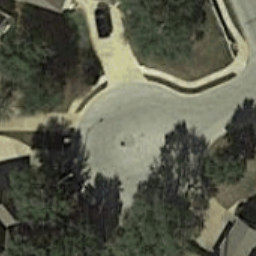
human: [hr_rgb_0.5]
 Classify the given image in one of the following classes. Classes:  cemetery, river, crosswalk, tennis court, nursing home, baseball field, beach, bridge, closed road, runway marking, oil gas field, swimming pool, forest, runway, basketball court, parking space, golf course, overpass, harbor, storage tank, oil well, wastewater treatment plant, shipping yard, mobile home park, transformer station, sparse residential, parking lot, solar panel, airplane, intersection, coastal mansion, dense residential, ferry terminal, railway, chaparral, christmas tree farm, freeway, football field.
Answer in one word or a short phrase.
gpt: closed road